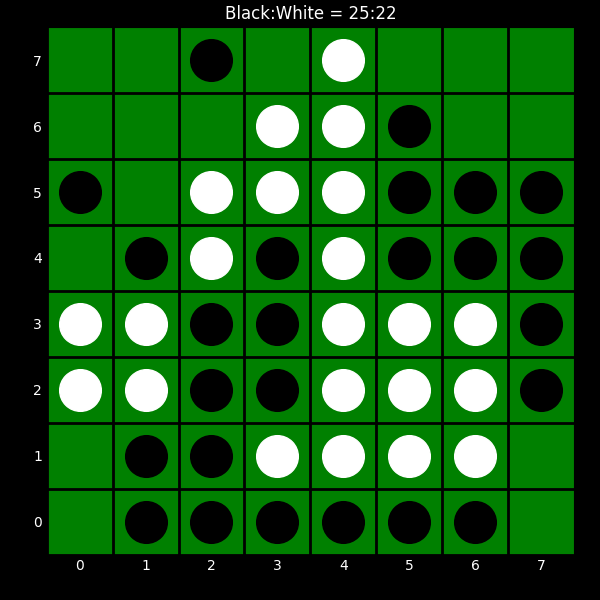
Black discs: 25
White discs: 22